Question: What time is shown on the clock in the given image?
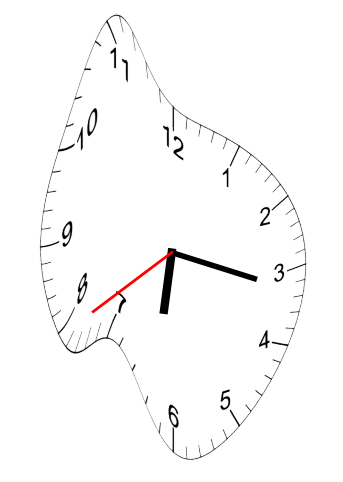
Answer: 06:16:39